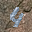
Label: 4